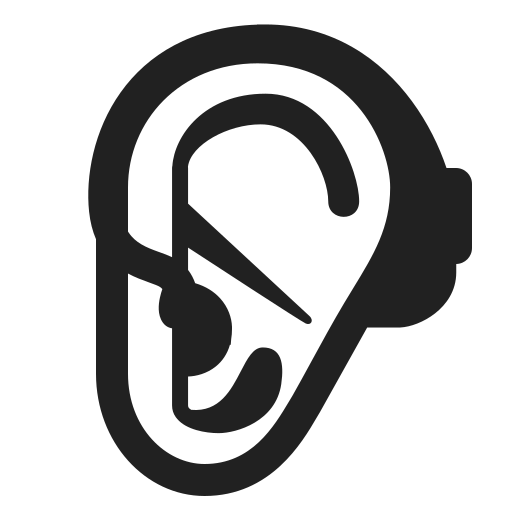
ear with hearing aid high contrast default